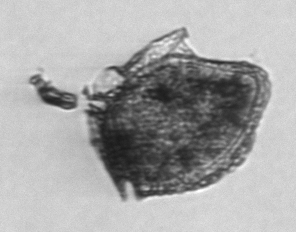
Label: Dinophysis_norvegica